Question: I'm developing an app for Apple Watch using WatchKit and I need to implement a circular progress while recording audio, similar to Apple demos.
I don't know if WatchKit includes something to do it by default so I have created my own images (13 for 12 seconds [209 KB in total]) that I change with a timer.
This is my source code:
'''
- (IBAction)recordAction {
NSLogPageSize();
NSLog(@"Recording...");
if (!isRecording) {
NSLog(@"Start!");
isRecording = YES;
_timerStop = [NSTimer scheduledTimerWithTimeInterval:12.0
target:self
selector:@selector(timerDone)
userInfo:nil
repeats:NO];
_timerProgress = [NSTimer scheduledTimerWithTimeInterval:1.0
target:self
selector:@selector(progressChange)
userInfo:nil
repeats:YES];
} else {
NSLog(@"Stop :(");
[self timerDone];
}
}
'''
'''
-(void) timerDone{
NSLog(@"timerDone");
[_timerProgress invalidate];
_timerProgress = nil;
[recordButtonBackground setBackgroundImageNamed:[NSString stringWithFormat:@"ic_playing_elipse_12_%d", 12]];
counter = 0;
isRecording = NO;
}
'''
'''
- (void)progressChange
{
counter++;
NSLog(@"%d", counter);
NSString *image = [NSString stringWithFormat:@"ic_playing_elipse_12_%d", counter];
[recordButtonBackground setBackgroundImageNamed:image];
NSLog(image);
}
'''
This is a gif showing the bug. It starts to show but change the image randomly until it gets a pair of seconds. (Note: I have already checked that the first images have the right progress)

There is a new way to show a circle progress using
You need to specify the images range and the duration for your animation. See an example below:
'''
[self.myElement startAnimatingWithImagesInRange:NSMakeRange(0, 360) duration:myDuration repeatCount:1];
'''
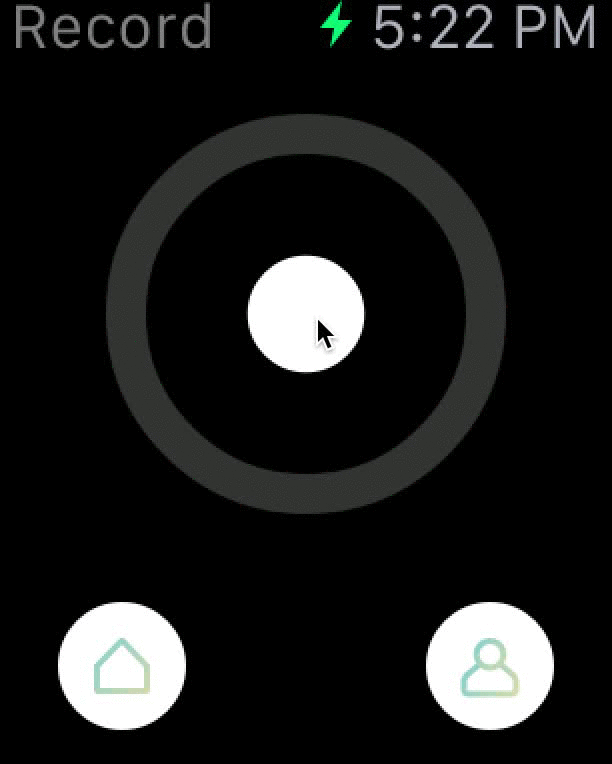
Answer: I believe this is a side-effect of the way WatchKit interprets image names.
Image names ending in numbers are used to represent frames in an animated image, so "ic_playing_elipse_12_10" is being interpreted as the first frame of the image named "ic_playing_eclipse_12_1" and your 10th image gets displayed when you want it to display your first one.
You should be able to just change your image names so the number isn't the last part of the image name and it will fix it.